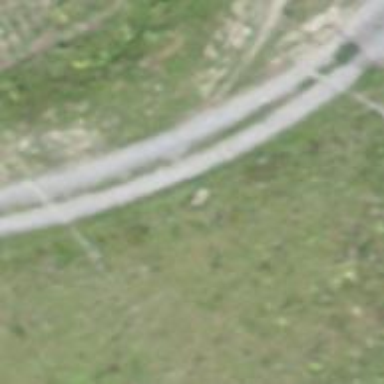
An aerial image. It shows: Track road.